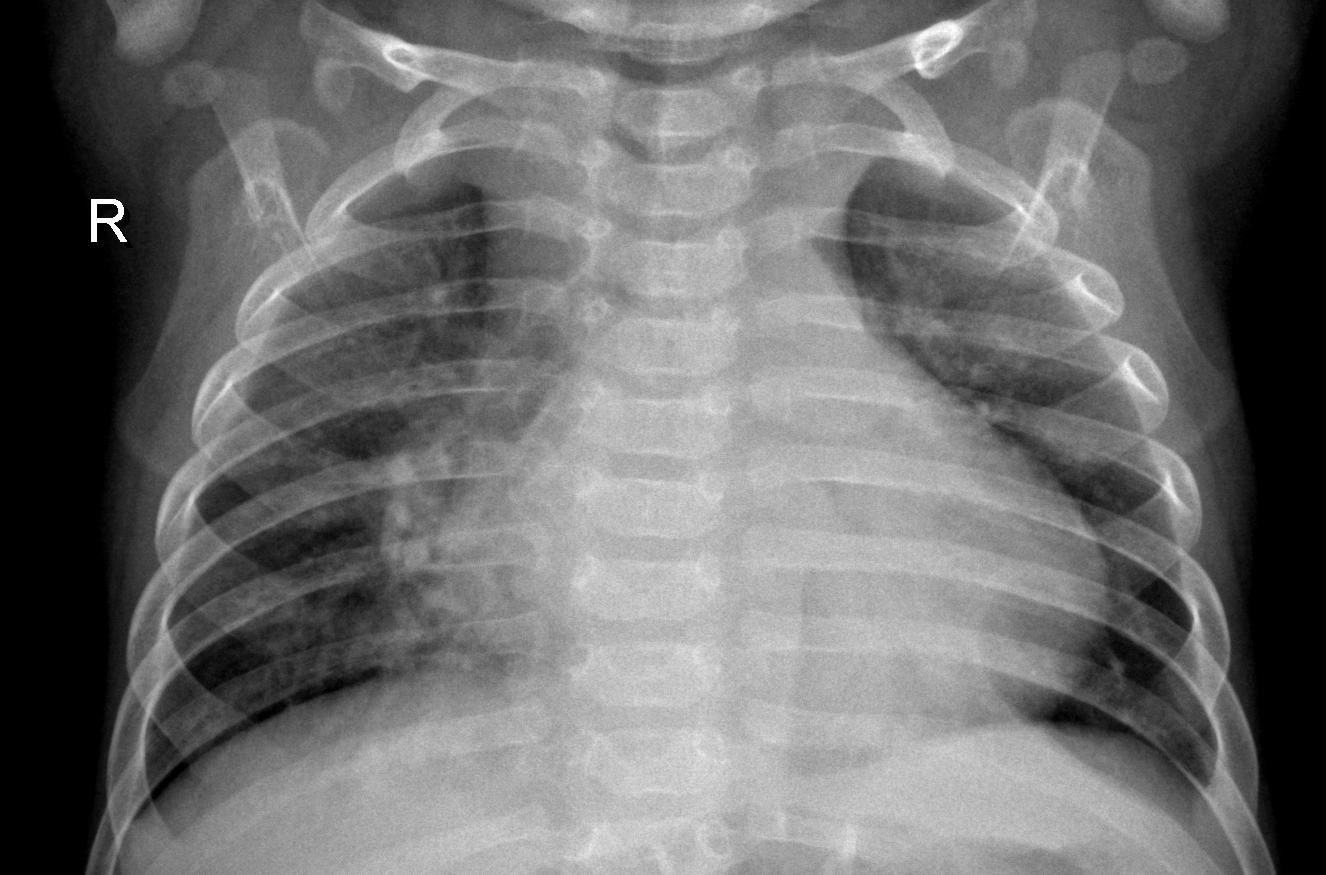
Diagnosis: PNEUMONIA